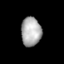
Tissue: skin
Cell type: Epithelial cells
Senescence score: 0.8644
Nuclear area (px): 566
Mean DAPI intensity: 173.746